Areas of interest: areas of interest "Park and greenspace"
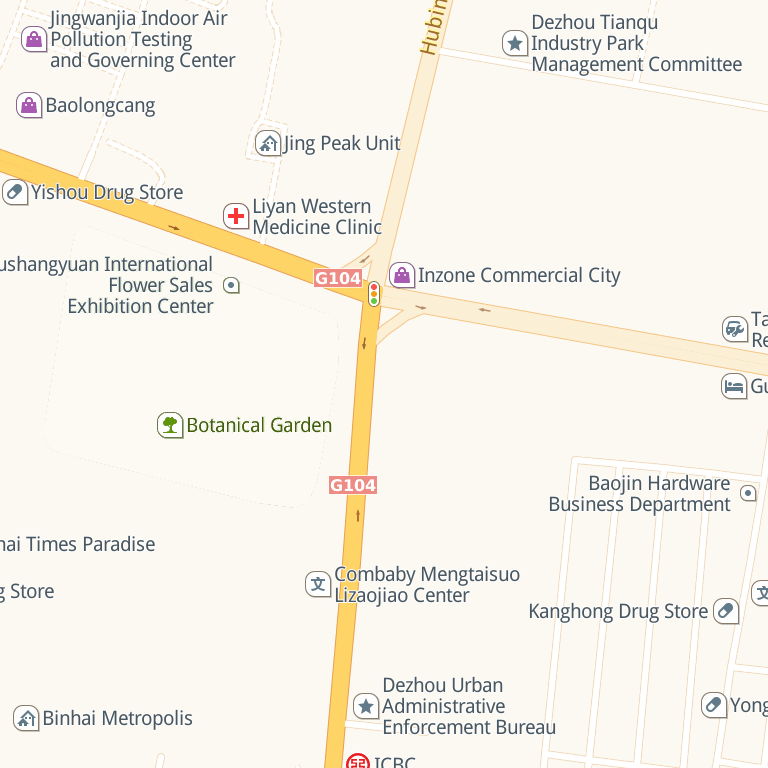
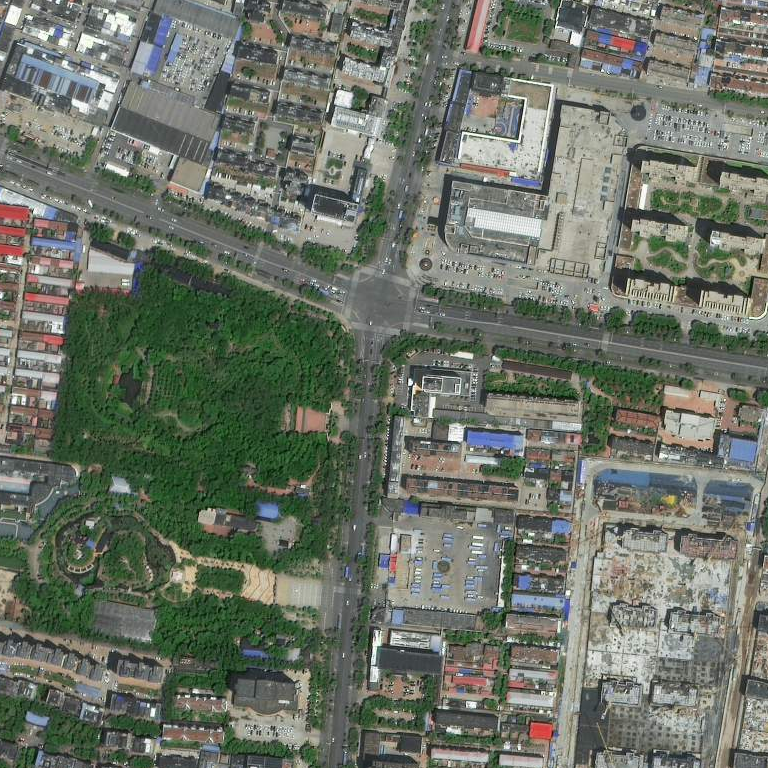